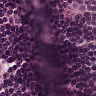
Metastatic tissue present: yes